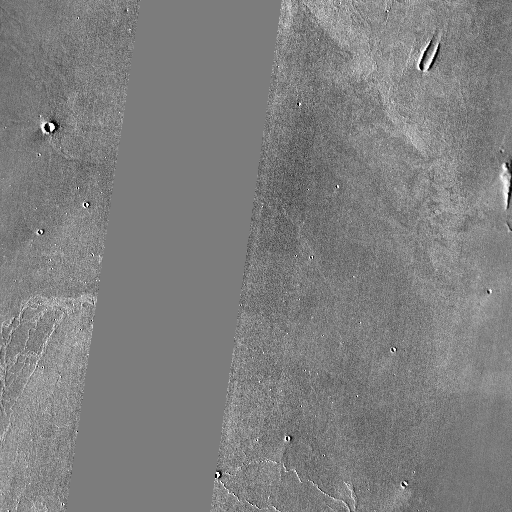
Crater classes present: Background, Other, Buried